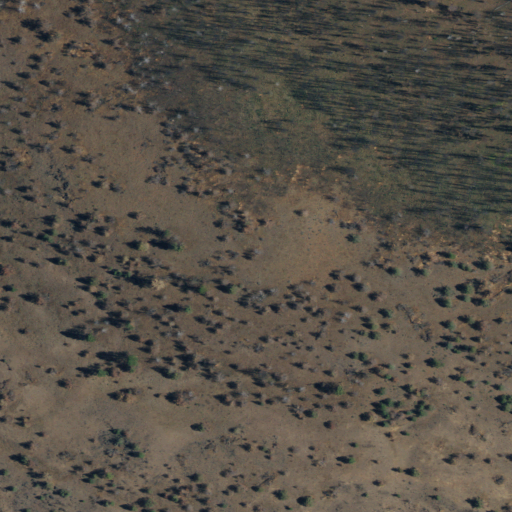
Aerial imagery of mountain in California named Rucker Hill containing grassland, shrub, and evergreen forest